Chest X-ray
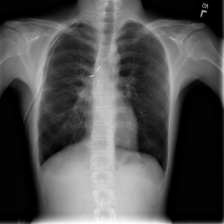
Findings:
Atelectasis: negative
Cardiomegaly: negative
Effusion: negative
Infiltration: negative
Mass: negative
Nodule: negative
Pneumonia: negative
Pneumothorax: positive
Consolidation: negative
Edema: negative
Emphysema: negative
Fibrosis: negative
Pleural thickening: negative
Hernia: negative